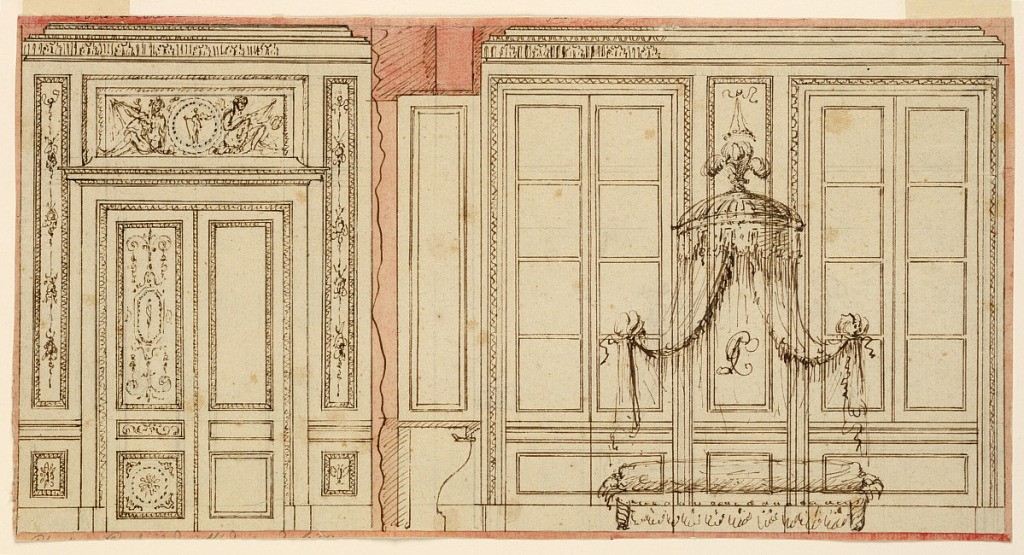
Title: Design for a Bedroom
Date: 1800
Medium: Pen and ink, brush and rose wash, graphite on paper
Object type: Drawing
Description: A folding door between two pilasters is shown at left. Overdoor, circular medallion between two crouching women. At right, a bed with a canopy and curtain is suggested before the windows. A monogram in the center of the curtain: "P.C."